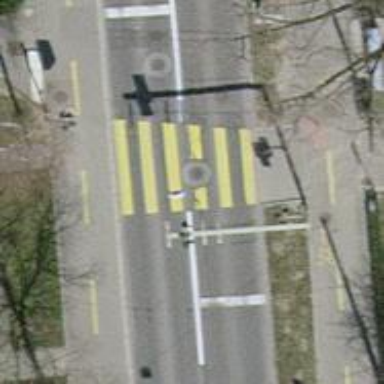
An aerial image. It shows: Road crossing with traffic signals.